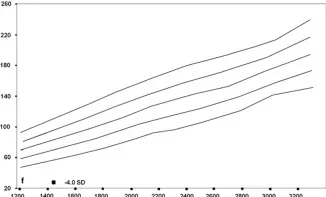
Bone area corrected for MuscleCSA.
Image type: chart (chart)